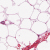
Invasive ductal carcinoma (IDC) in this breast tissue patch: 0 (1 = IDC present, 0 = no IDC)